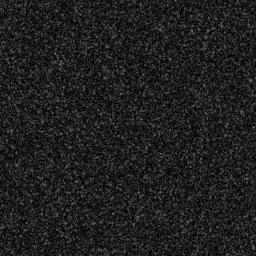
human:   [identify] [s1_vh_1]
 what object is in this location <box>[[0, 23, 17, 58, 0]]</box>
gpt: <ref>1 large ship at the left</ref>